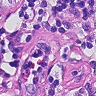
Metastatic tissue present: no